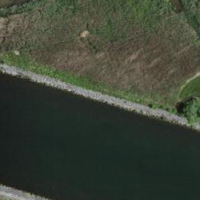
EUNIS habitat code: 16
Species observed at this site:
Numenius arquata
Certhia brachydactyla
Podiceps cristatus
Turdus philomelos
Fulica atra
Sylvia borin
Emberiza citrinella
Dendrocopos major
Limosa lapponica
Phylloscopus collybita
Luscinia megarhynchos
Cygnus olor
Larus michahellis
Ardea purpurea
Sterna paradisaea
Dryocopus martius
Phoenicurus ochruros
Saxicola rubicola
Panurus biarmicus
Tringa erythropus
Acrocephalus scirpaceus
Bubulcus ibis
Anas acuta
Tringa nebularia
Charadrius hiaticula
Grus grus
Cyanistes caeruleus
Acrocephalus arundinaceus
Alopochen aegyptiaca
Anas platyrhynchos
Ixobrychus minutus
Calidris alba
Fringilla coelebs
Calidris alpina
Chlidonias niger
Turdus merula
Phalacrocorax carbo
Locustella naevia
Parus major
Locustella luscinioides
Mergus merganser
Sterna hirundo
Anser anser
Oriolus oriolus
Motacilla alba
Phylloscopus trochilus